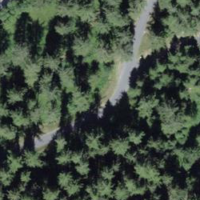
EUNIS habitat code: 43
Species observed at this site:
Campanula barbata
Epipactis atrorubens